Field crop: maize
Growth stage: 2
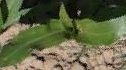
Species: maize